The picture encodes a bearing's raw vibration samples as pixel intensities in a 2-D grid. Classify the bearing condition as one of: normal, inner_race, outer_race, ball.
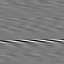
Answer: outer_race